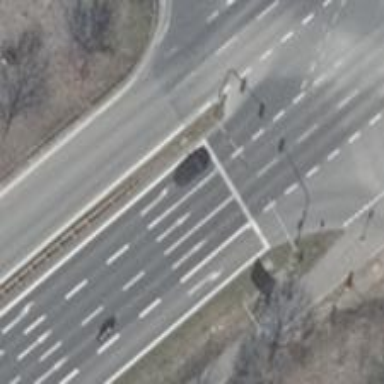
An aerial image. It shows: Road with traffic signals.